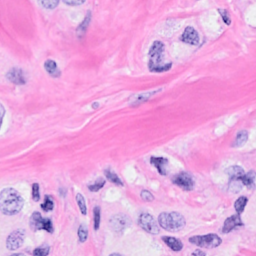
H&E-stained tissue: Breast